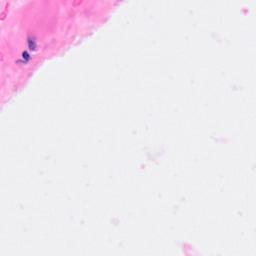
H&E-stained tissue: Breast